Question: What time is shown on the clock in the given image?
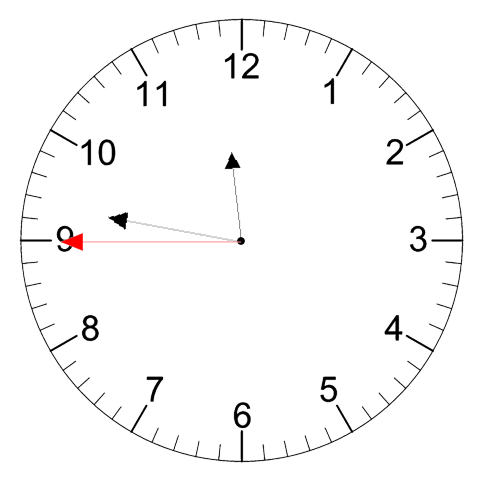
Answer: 11:46:45